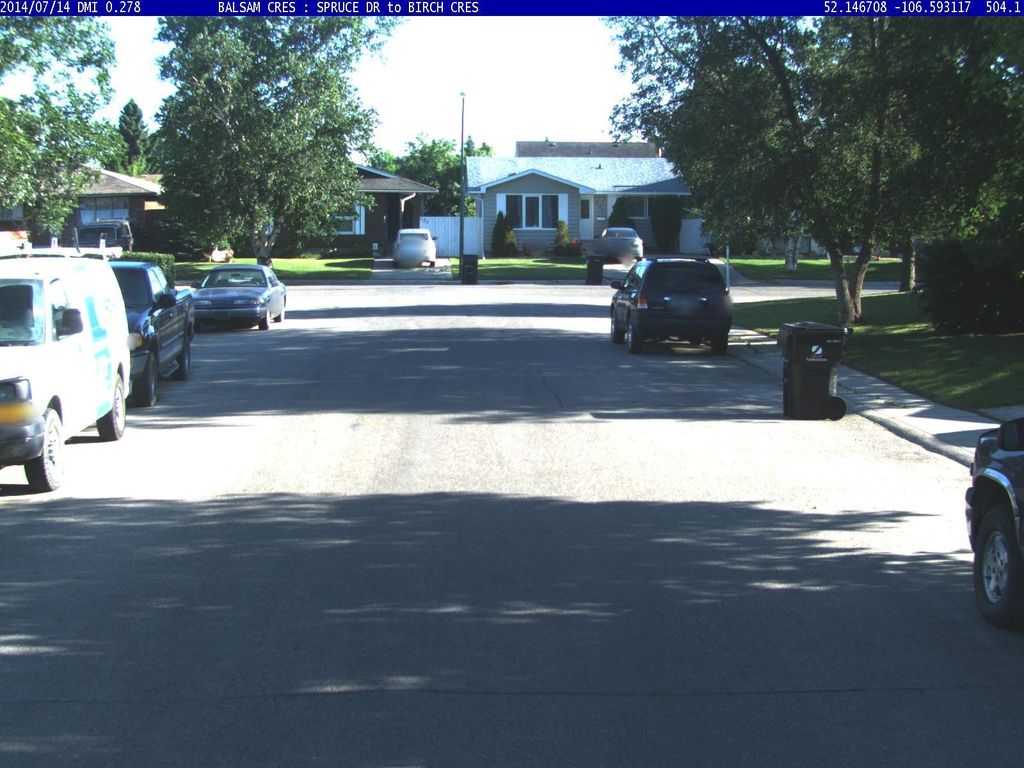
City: saskatoon